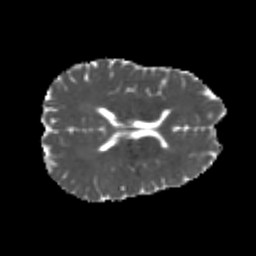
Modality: MD
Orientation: axial
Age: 24
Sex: female
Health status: healthy
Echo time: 0.074 s